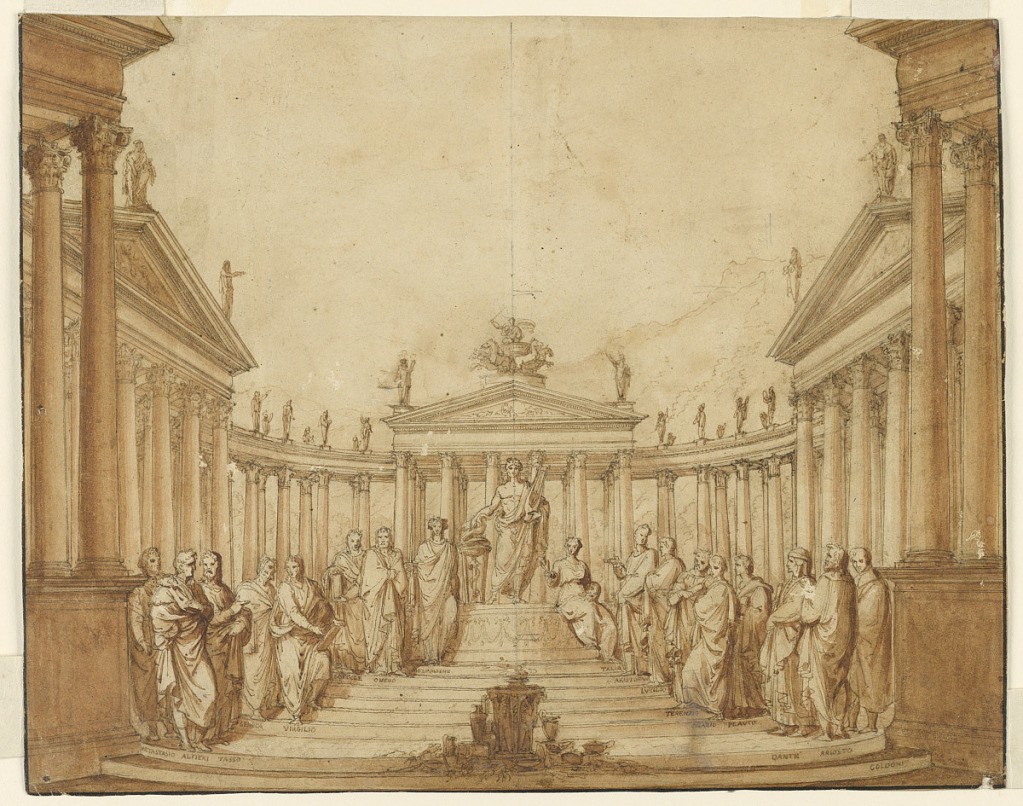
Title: Stage Design, Apollo with Famous Men and Muses
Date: early 19th century
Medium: Pen and bistre ink, brush and wash on paper
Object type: Drawing
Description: Horizontal rectangle. Apollo in front of temple portico surrounded by Muses and famous men, identified by inscriptions on the stairs below which they are standing. Men include Homer, Dante, Alfieri, Virgilio, and others.